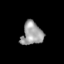
Tissue: skin
Cell type: Epithelial cells
Senescence score: 0.2697
Nuclear area (px): 485
Mean DAPI intensity: 156.4